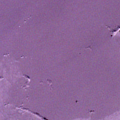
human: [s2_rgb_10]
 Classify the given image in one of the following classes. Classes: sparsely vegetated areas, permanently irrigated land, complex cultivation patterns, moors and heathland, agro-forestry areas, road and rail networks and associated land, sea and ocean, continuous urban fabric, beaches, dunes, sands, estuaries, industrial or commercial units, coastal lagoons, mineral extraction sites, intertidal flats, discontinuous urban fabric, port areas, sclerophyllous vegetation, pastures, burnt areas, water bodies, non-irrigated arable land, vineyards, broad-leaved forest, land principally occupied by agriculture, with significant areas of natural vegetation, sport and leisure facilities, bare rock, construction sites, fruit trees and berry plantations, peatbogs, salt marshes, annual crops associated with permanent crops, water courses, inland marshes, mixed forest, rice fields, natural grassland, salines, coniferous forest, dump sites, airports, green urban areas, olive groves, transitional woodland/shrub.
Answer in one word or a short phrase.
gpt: sea and ocean